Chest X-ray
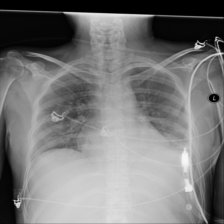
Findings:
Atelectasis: negative
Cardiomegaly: negative
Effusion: negative
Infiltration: negative
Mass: negative
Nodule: negative
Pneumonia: negative
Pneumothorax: negative
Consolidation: negative
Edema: negative
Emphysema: negative
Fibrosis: negative
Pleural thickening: negative
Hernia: negative